Interaction volume radius: 5 \u00c5
Interaction volume height: 50 \u00c5
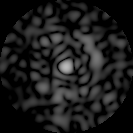
Disorder parameter: 0.8518